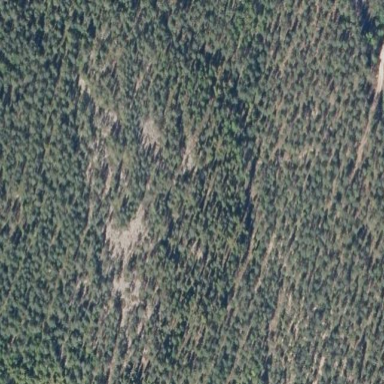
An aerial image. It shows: Landscape of bare rock.